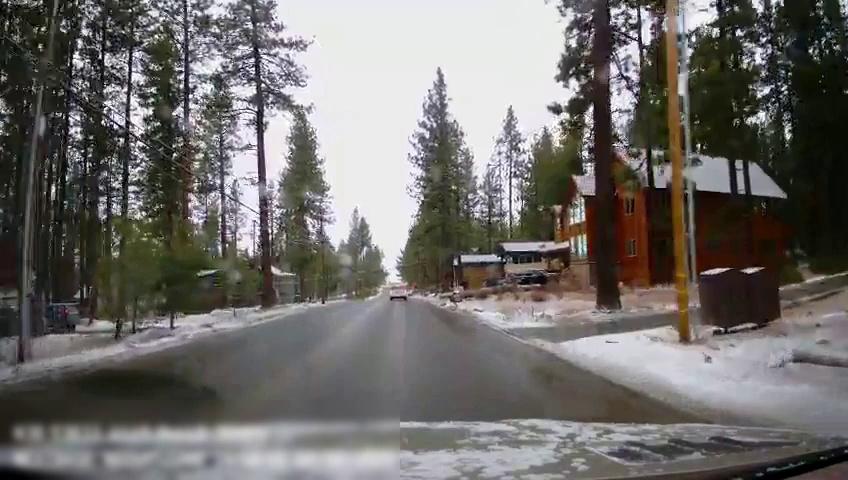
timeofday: Day
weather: Snowy
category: Drivable Space
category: Vehicles | Truck
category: Vehicles | SUV
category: Vehicles | SUV